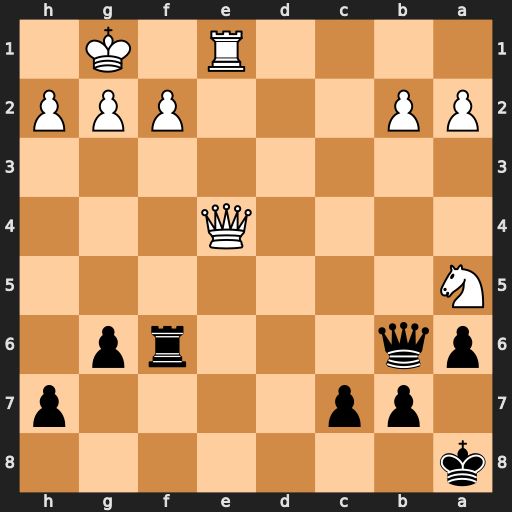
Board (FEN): k7/1pp4p/pq3rp1/N7/4Q3/8/PP3PPP/4R1K1
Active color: b
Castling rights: -
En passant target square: -
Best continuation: Qxf2+ Kh1 Qf1+ Rxf1 Rxf1#